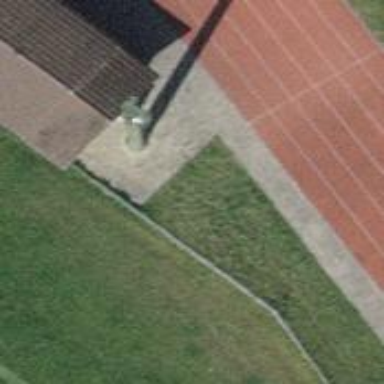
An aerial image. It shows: Communication mast tower.